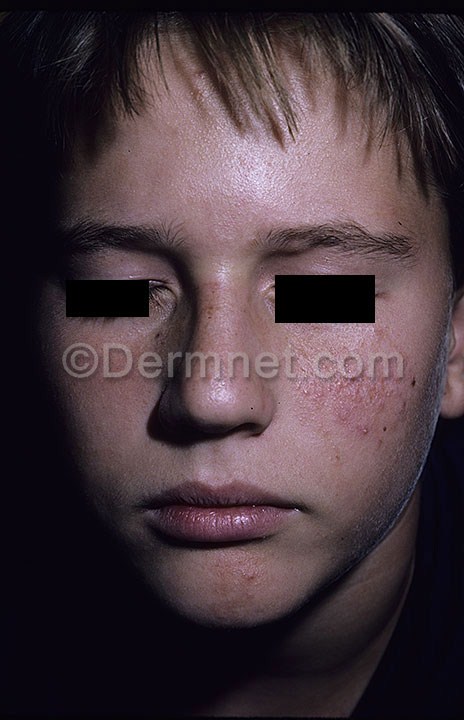
Disease: Actinic Keratosis Basal Cell Carcinoma and other Malignant Lesions